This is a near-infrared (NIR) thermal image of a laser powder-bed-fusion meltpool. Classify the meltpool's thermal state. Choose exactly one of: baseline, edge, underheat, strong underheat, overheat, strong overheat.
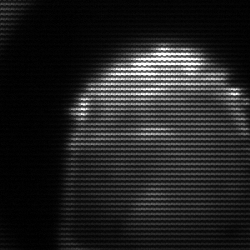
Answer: edge